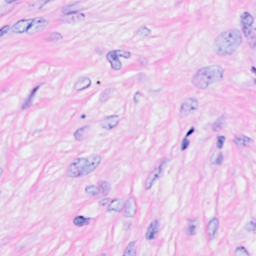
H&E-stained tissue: Breast